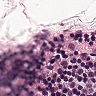
Metastatic tissue present: no